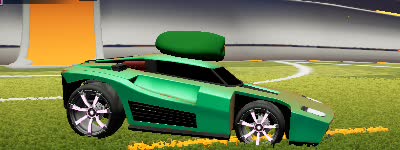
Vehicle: breakout